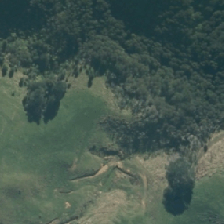
Land cover: indigenous_forest